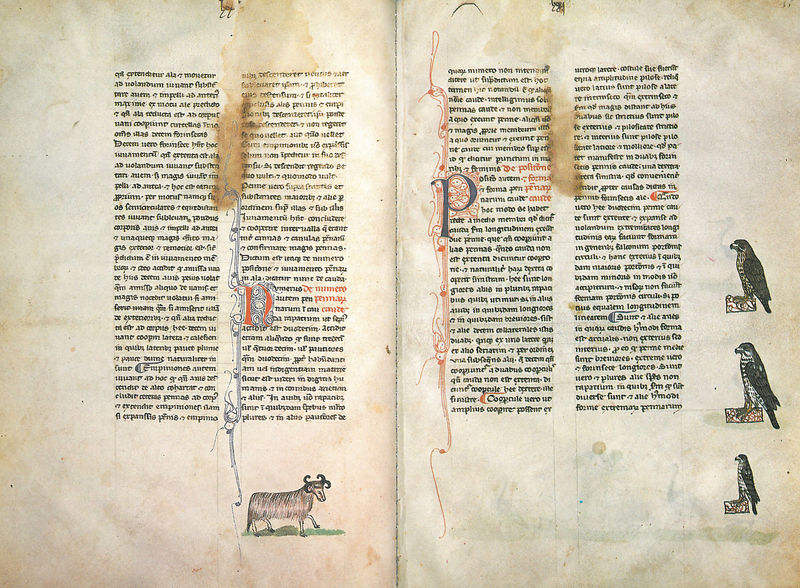
Titel: Falkenbuch Friedrichs des II.; De arte venandi cum avibus
Institution: Rom, Biblioteca Vaticana
Schlagwörter: adler, blau, falke, vogel, schwarz, rot, tier, tiere, vögel, drei, fell, schrift, buch, text, buchstabe, buchstaben, jagd, verziert, pergament, mittelalter, hörner, geweih, buchseiten, bock, ziege, illustriert, handschrift, widder, buchmalerei, falkner, manuskript, falken, staufer, falkenbuch, felken, haabicht